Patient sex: F
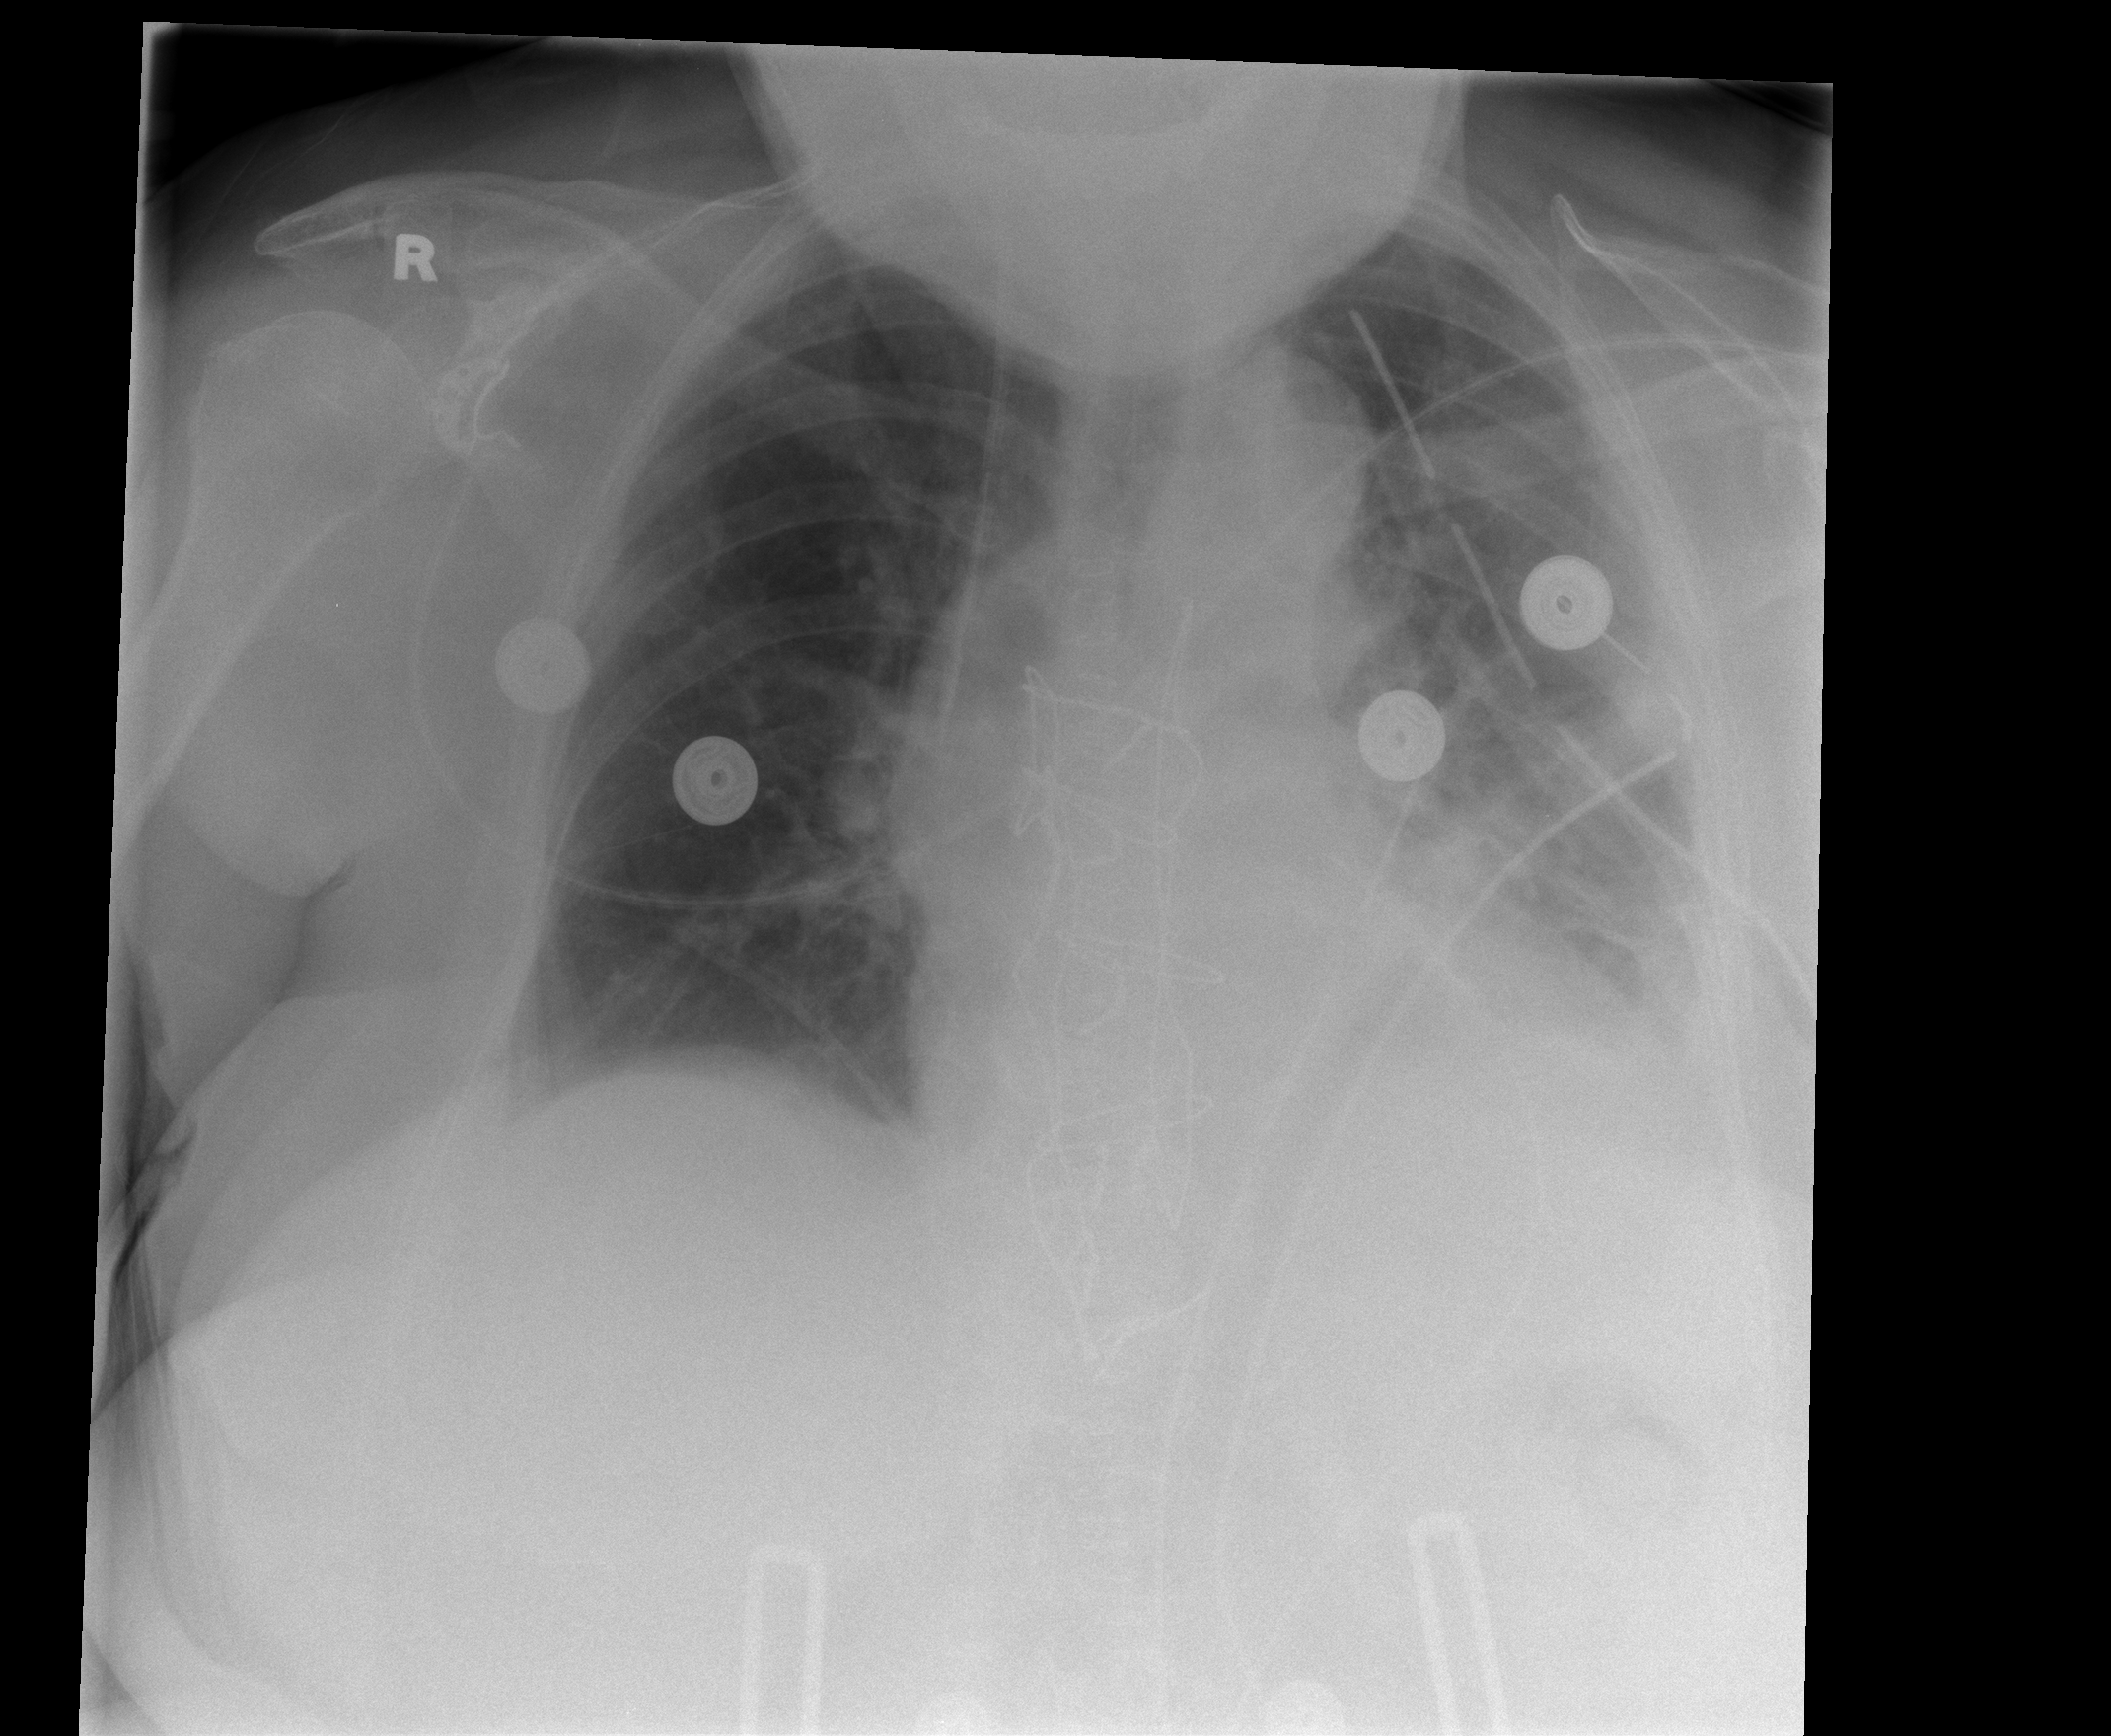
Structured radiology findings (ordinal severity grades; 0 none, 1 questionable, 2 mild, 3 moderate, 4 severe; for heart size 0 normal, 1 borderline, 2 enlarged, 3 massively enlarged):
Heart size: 0
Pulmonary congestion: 0
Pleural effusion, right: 0
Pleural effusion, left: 2
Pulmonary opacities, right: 0
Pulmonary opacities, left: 0
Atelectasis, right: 0
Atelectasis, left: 2